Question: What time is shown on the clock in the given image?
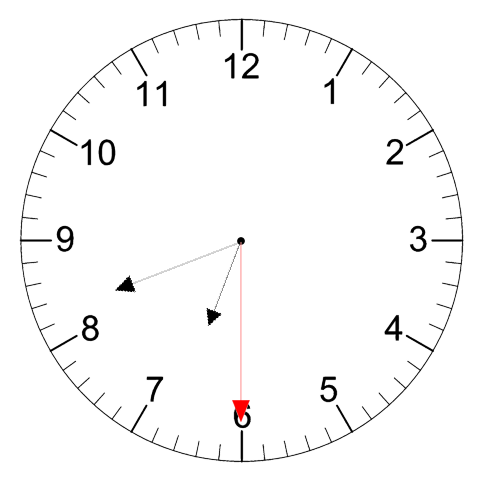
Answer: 06:41:30